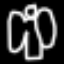
Label: angel